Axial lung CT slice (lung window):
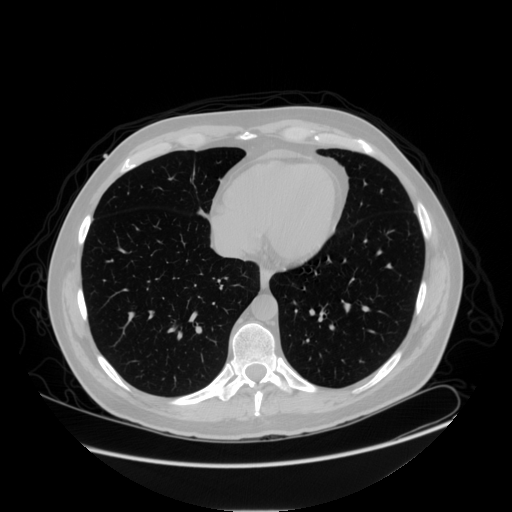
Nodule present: no